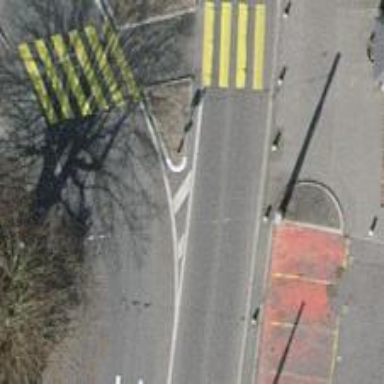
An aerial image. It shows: Secondary road with asphalt surface. It has trolley wires for electric trolleys.